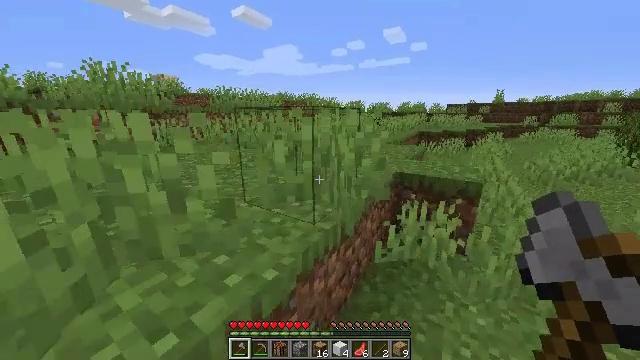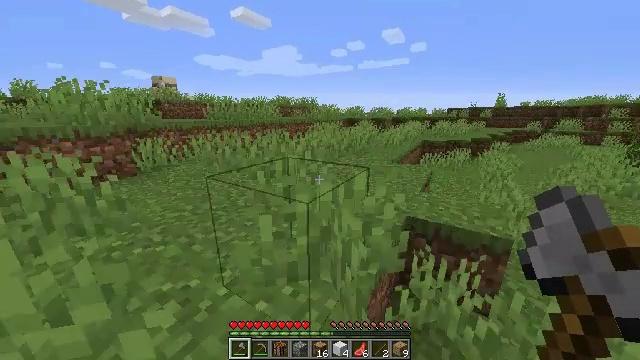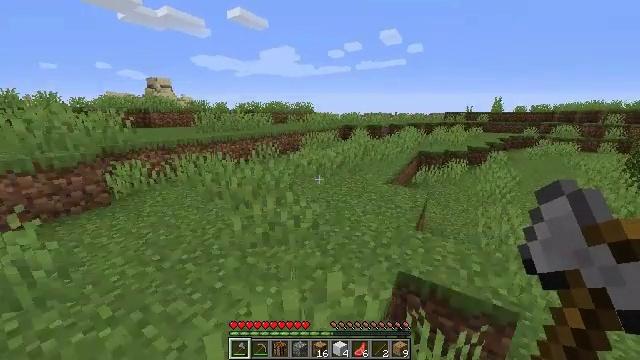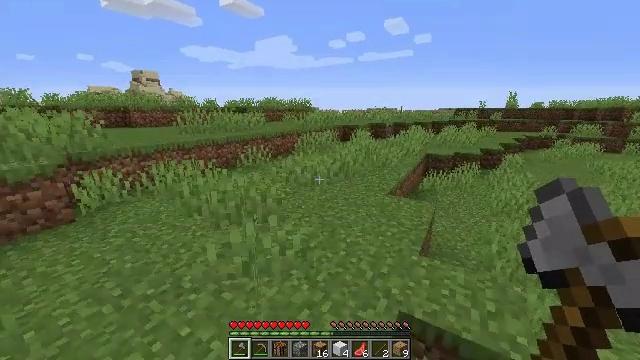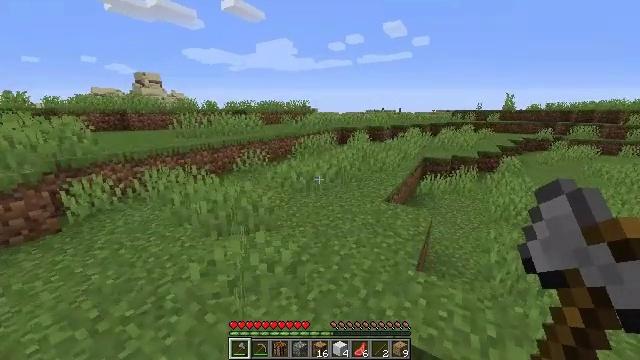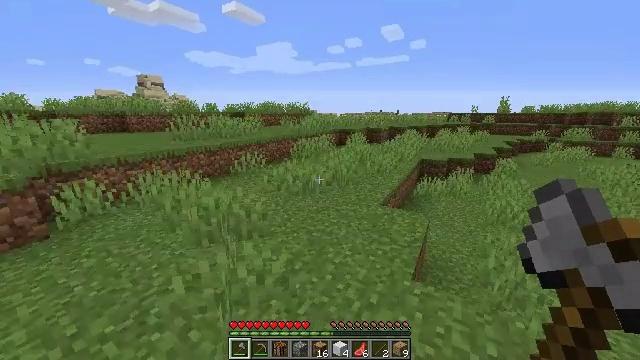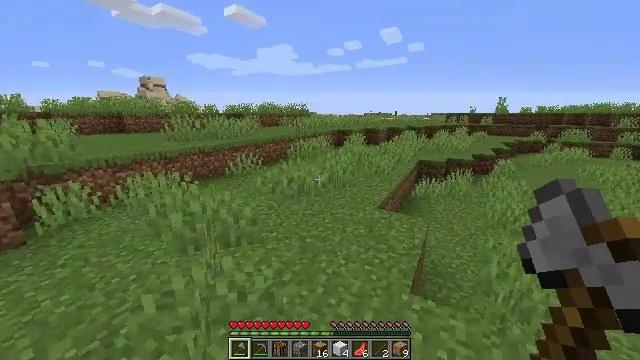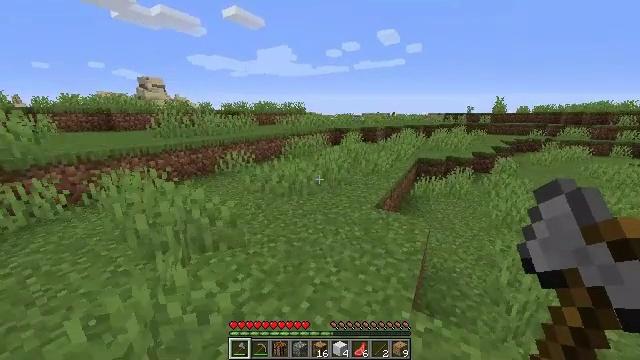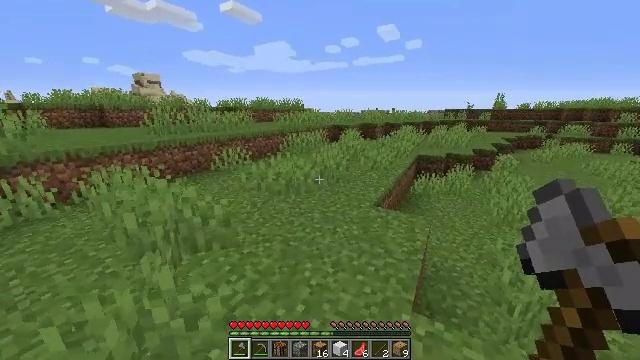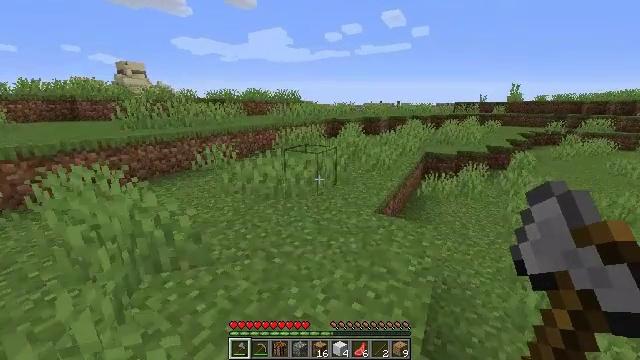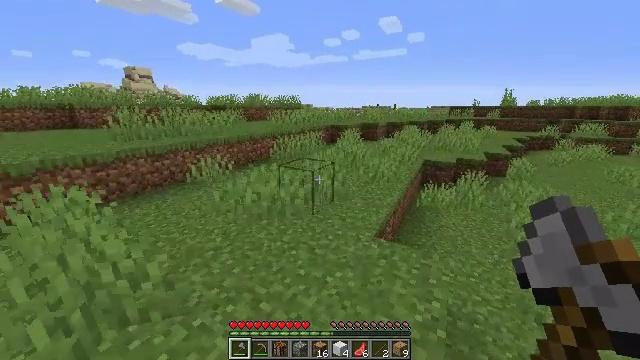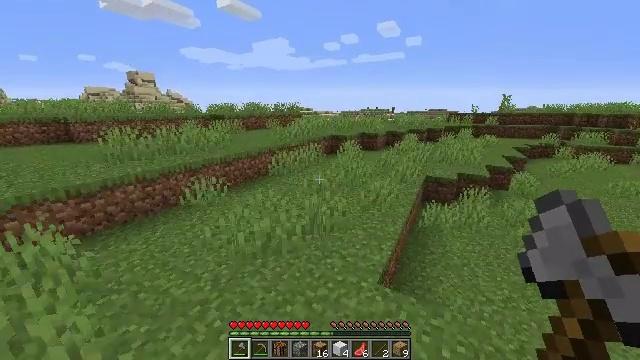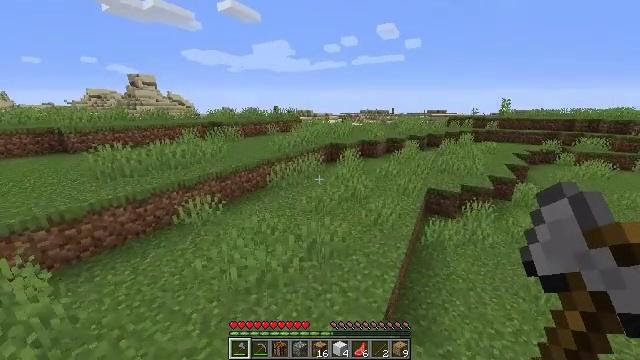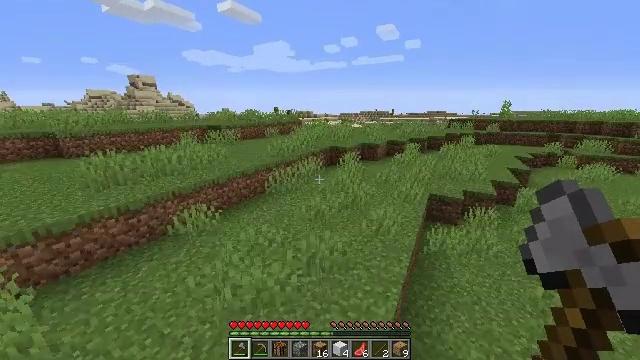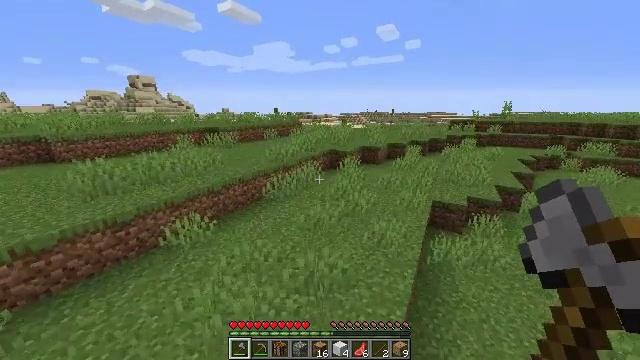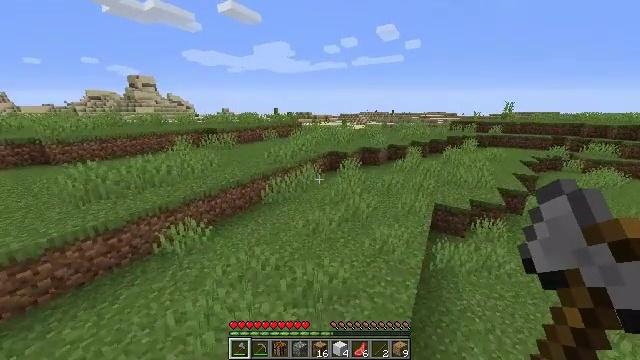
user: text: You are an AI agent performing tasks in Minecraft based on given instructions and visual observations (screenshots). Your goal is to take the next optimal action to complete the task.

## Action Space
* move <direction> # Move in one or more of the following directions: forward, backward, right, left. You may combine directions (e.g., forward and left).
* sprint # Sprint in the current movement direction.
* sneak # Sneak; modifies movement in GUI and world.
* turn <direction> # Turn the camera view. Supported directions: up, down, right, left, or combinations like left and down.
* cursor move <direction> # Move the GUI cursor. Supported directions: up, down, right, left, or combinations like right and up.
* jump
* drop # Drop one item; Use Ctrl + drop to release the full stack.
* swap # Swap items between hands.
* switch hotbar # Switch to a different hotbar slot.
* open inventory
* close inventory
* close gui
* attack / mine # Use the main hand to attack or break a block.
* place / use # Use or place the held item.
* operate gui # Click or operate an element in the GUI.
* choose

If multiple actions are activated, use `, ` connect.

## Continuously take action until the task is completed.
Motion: motion action
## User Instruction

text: Fish and kill the salmon.
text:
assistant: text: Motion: move forward, sprint, jump
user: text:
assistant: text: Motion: move forward, sprint, jump
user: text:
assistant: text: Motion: move forward, sprint, jump
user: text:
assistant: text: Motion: move forward, sprint, jump
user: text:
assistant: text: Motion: move forward, sprint, jump
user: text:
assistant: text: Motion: move forward, sprint, jump
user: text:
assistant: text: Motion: move forward, sprint, jump
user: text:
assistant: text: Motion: move forward, sprint, jump
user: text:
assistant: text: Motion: move forward, sprint, jump
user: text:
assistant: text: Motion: move forward, sprint, jump
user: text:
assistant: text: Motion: move forward, sprint, jump
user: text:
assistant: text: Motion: move forward, sprint, jump
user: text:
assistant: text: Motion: move forward, sprint, jump
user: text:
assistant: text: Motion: move forward, sprint, jump
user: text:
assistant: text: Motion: move forward, sprint, jump
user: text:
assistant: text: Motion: move forward, sprint, jump
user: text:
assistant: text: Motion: move forward, sprint, jump
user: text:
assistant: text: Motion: move forward, sprint, jump
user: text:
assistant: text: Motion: move forward, sprint, turn right, jump
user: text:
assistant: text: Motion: move forward, sprint, jump
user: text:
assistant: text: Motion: move forward, sprint, jump
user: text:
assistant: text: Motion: move forward, sprint, jump
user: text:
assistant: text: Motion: move forward, sprint, jump
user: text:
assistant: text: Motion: move forward, sprint, jump
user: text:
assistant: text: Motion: move forward, sprint, jump
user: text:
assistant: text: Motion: move forward, sprint, jump
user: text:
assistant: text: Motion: move forward, sprint, jump
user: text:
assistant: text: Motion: move forward, sprint, jump
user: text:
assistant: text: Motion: move forward, sprint, turn left and up
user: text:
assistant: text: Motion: move forward, sprint, turn left and up